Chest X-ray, AP view. Patient: 25 years old, sex F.
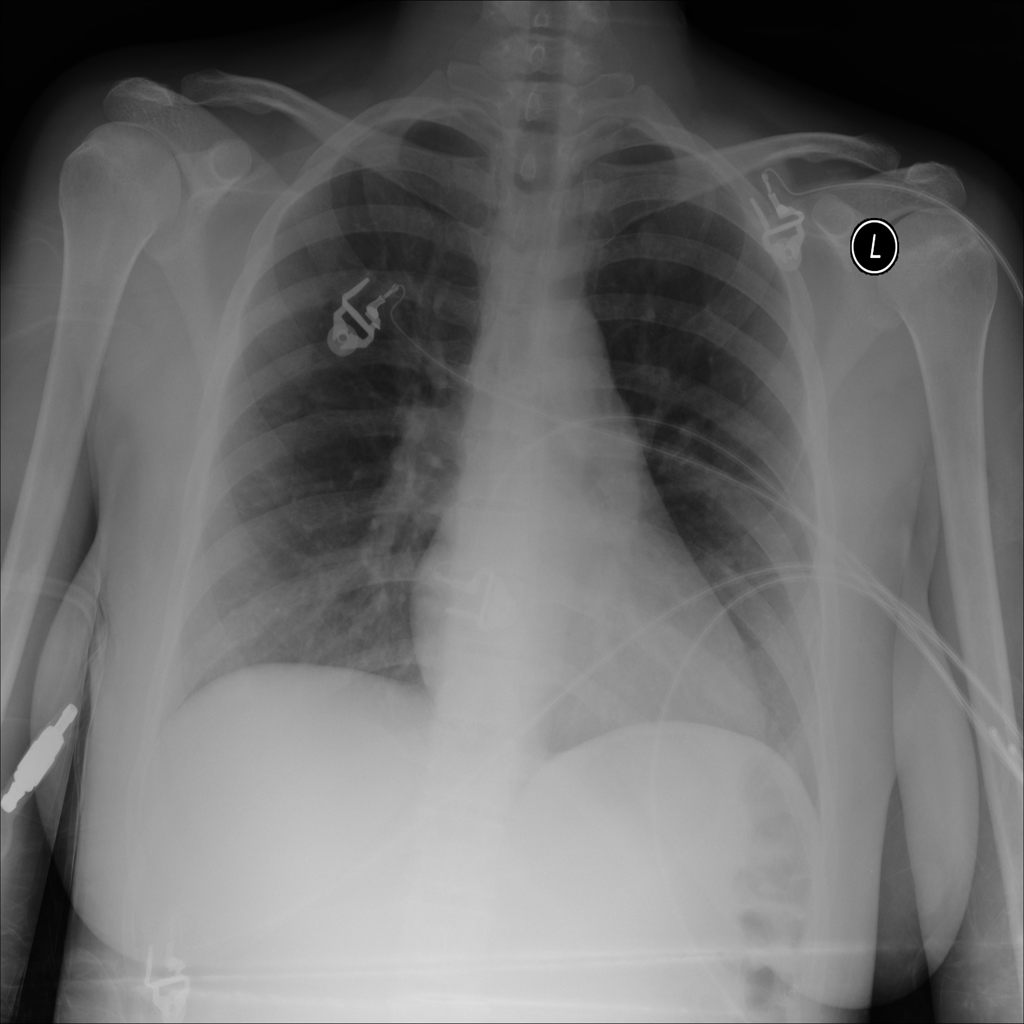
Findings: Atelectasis